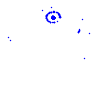
Particle: electron